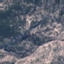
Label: HerbaceousVegetation